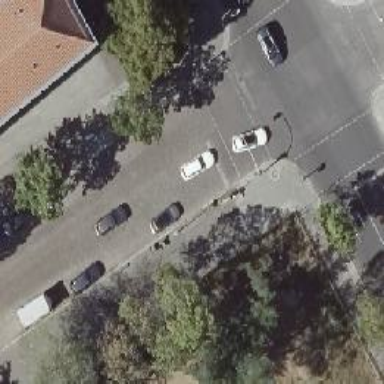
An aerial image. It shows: Crossing with traffic signals.